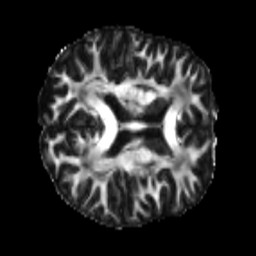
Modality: FA
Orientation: axial
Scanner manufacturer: siemens
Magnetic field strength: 3 T
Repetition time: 4 s
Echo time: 0.0594 s